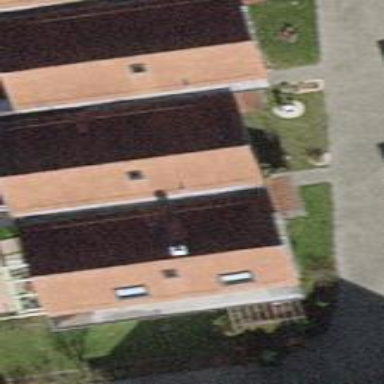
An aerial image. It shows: Terrace building.